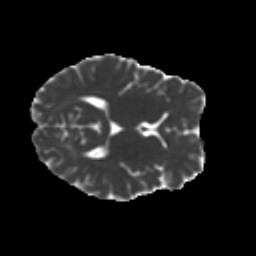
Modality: MD
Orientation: axial
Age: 22
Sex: female
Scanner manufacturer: ge
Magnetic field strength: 3 T
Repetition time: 7.8 s
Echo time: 0.0606 s